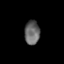
Tissue: prostate
Cell type: T cells
Senescence score: 0.6901
Nuclear area (px): 361
Mean DAPI intensity: 100.582